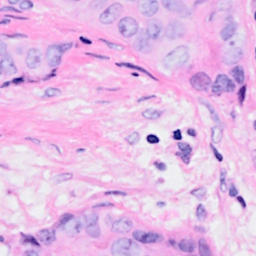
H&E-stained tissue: Breast